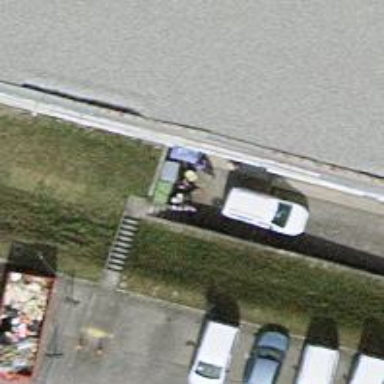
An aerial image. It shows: Set of steps on the road.